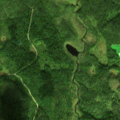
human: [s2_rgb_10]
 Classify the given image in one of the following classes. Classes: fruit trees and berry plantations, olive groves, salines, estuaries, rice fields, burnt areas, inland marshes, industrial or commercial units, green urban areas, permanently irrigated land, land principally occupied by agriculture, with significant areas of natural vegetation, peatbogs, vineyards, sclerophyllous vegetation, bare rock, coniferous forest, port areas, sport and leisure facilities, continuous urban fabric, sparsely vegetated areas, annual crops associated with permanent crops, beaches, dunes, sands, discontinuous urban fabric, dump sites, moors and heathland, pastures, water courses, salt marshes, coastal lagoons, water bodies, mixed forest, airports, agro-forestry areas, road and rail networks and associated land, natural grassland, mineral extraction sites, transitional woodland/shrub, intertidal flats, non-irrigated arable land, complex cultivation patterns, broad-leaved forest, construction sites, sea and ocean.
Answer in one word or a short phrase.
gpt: coniferous forest, mixed forest, transitional woodland/shrub